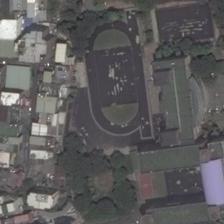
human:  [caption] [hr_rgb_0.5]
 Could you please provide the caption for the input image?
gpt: a playground is surroundeded by many buildings and green trees .

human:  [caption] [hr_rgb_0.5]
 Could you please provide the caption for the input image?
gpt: a grey court and nearby a green forest .

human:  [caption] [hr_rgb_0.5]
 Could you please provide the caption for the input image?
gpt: the field coloured with dark green is wreathed by lush plants .

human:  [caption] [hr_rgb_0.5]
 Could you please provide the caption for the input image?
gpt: many buildings and some green trees are around a playground .

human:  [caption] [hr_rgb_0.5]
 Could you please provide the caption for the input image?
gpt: a playground is surrounded by many trees and houses .